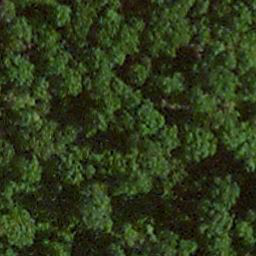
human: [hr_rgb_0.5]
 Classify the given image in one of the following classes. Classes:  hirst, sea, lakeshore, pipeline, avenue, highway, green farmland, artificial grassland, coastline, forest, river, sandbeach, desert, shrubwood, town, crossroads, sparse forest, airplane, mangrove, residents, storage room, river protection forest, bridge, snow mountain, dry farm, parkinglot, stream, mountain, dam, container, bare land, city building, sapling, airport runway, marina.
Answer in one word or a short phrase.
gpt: forest